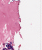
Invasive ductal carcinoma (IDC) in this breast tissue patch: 0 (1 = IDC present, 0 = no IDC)